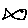
Label: fish